Field crop: maize
Growth stage: 2
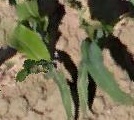
Species: maize